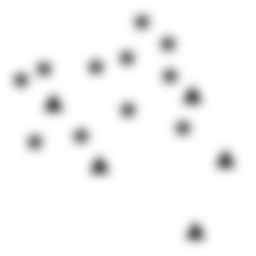
Squares: 0
Triangles: 5
Stars: 11
Total shapes: 16